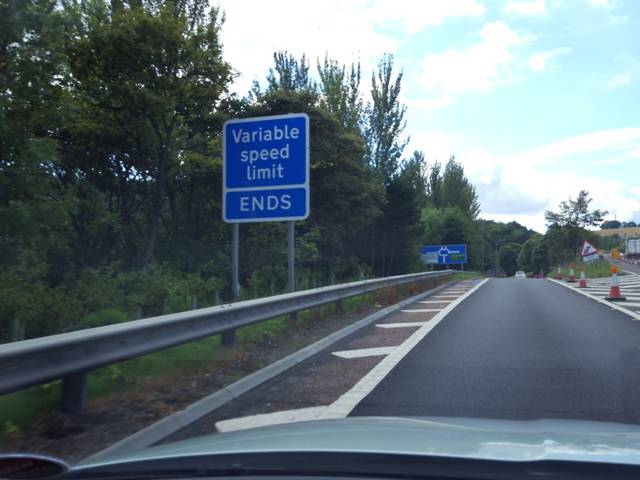
Region: United Kingdom
Coordinates: 56.038, -3.407